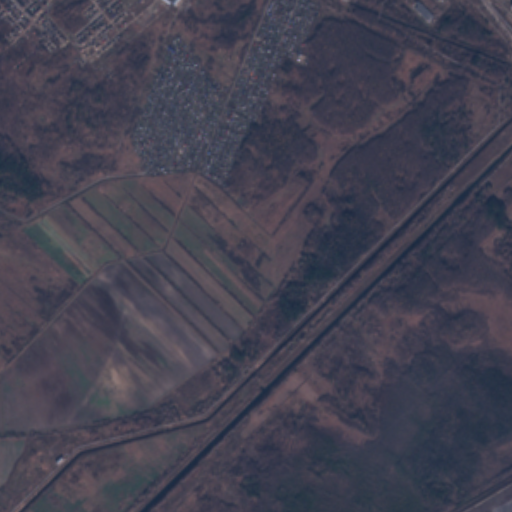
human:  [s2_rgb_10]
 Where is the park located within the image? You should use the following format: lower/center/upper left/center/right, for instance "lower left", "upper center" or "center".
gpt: There is no park in the image.